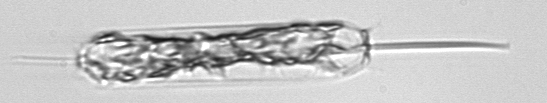
Label: Ditylum_brightwellii